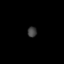
Tissue: lung
Cell type: Endothelial cells
Senescence score: 0.5754
Nuclear area (px): 95
Mean DAPI intensity: 62.516